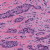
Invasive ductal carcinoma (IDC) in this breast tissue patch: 0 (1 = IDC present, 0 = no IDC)